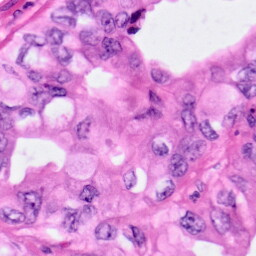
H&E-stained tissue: Pancreatic